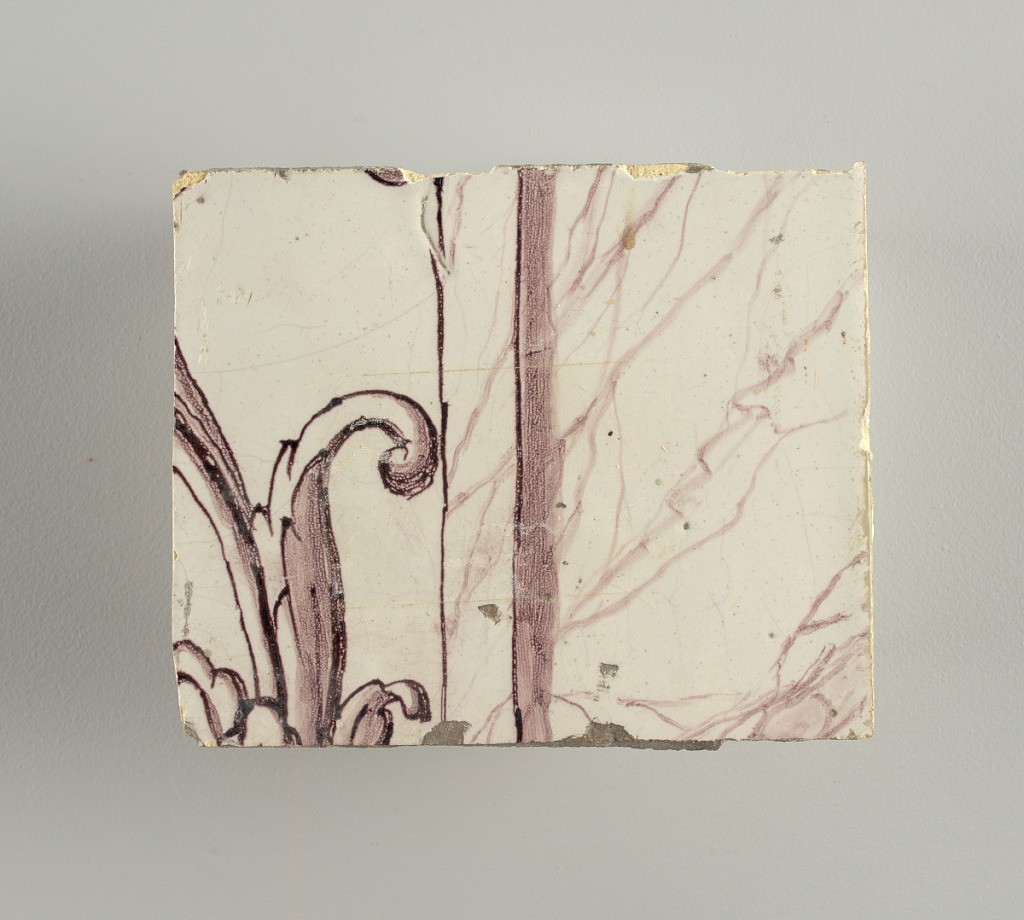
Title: Wall facing
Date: ca. 1725
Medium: tin-glazed earthenware, underglaze
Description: Running design for a frieze or a dado, composed of scrolls of foliage and strapwork, and four repeating motifs--a seated woman in a small upright oval medallion, a putto seated on a rocailled base, and strapwork in axial pattern.  The various panels, A to F, show various repeats of the same design, all being five tiles high and a varying number of tiles wide.